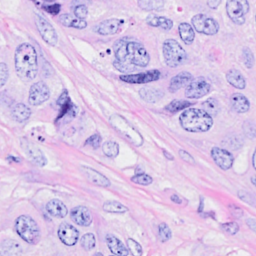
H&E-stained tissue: Breast